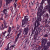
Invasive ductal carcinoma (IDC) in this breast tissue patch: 1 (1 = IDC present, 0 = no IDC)